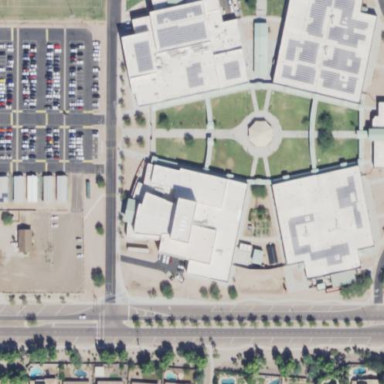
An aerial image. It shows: School building.